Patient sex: F
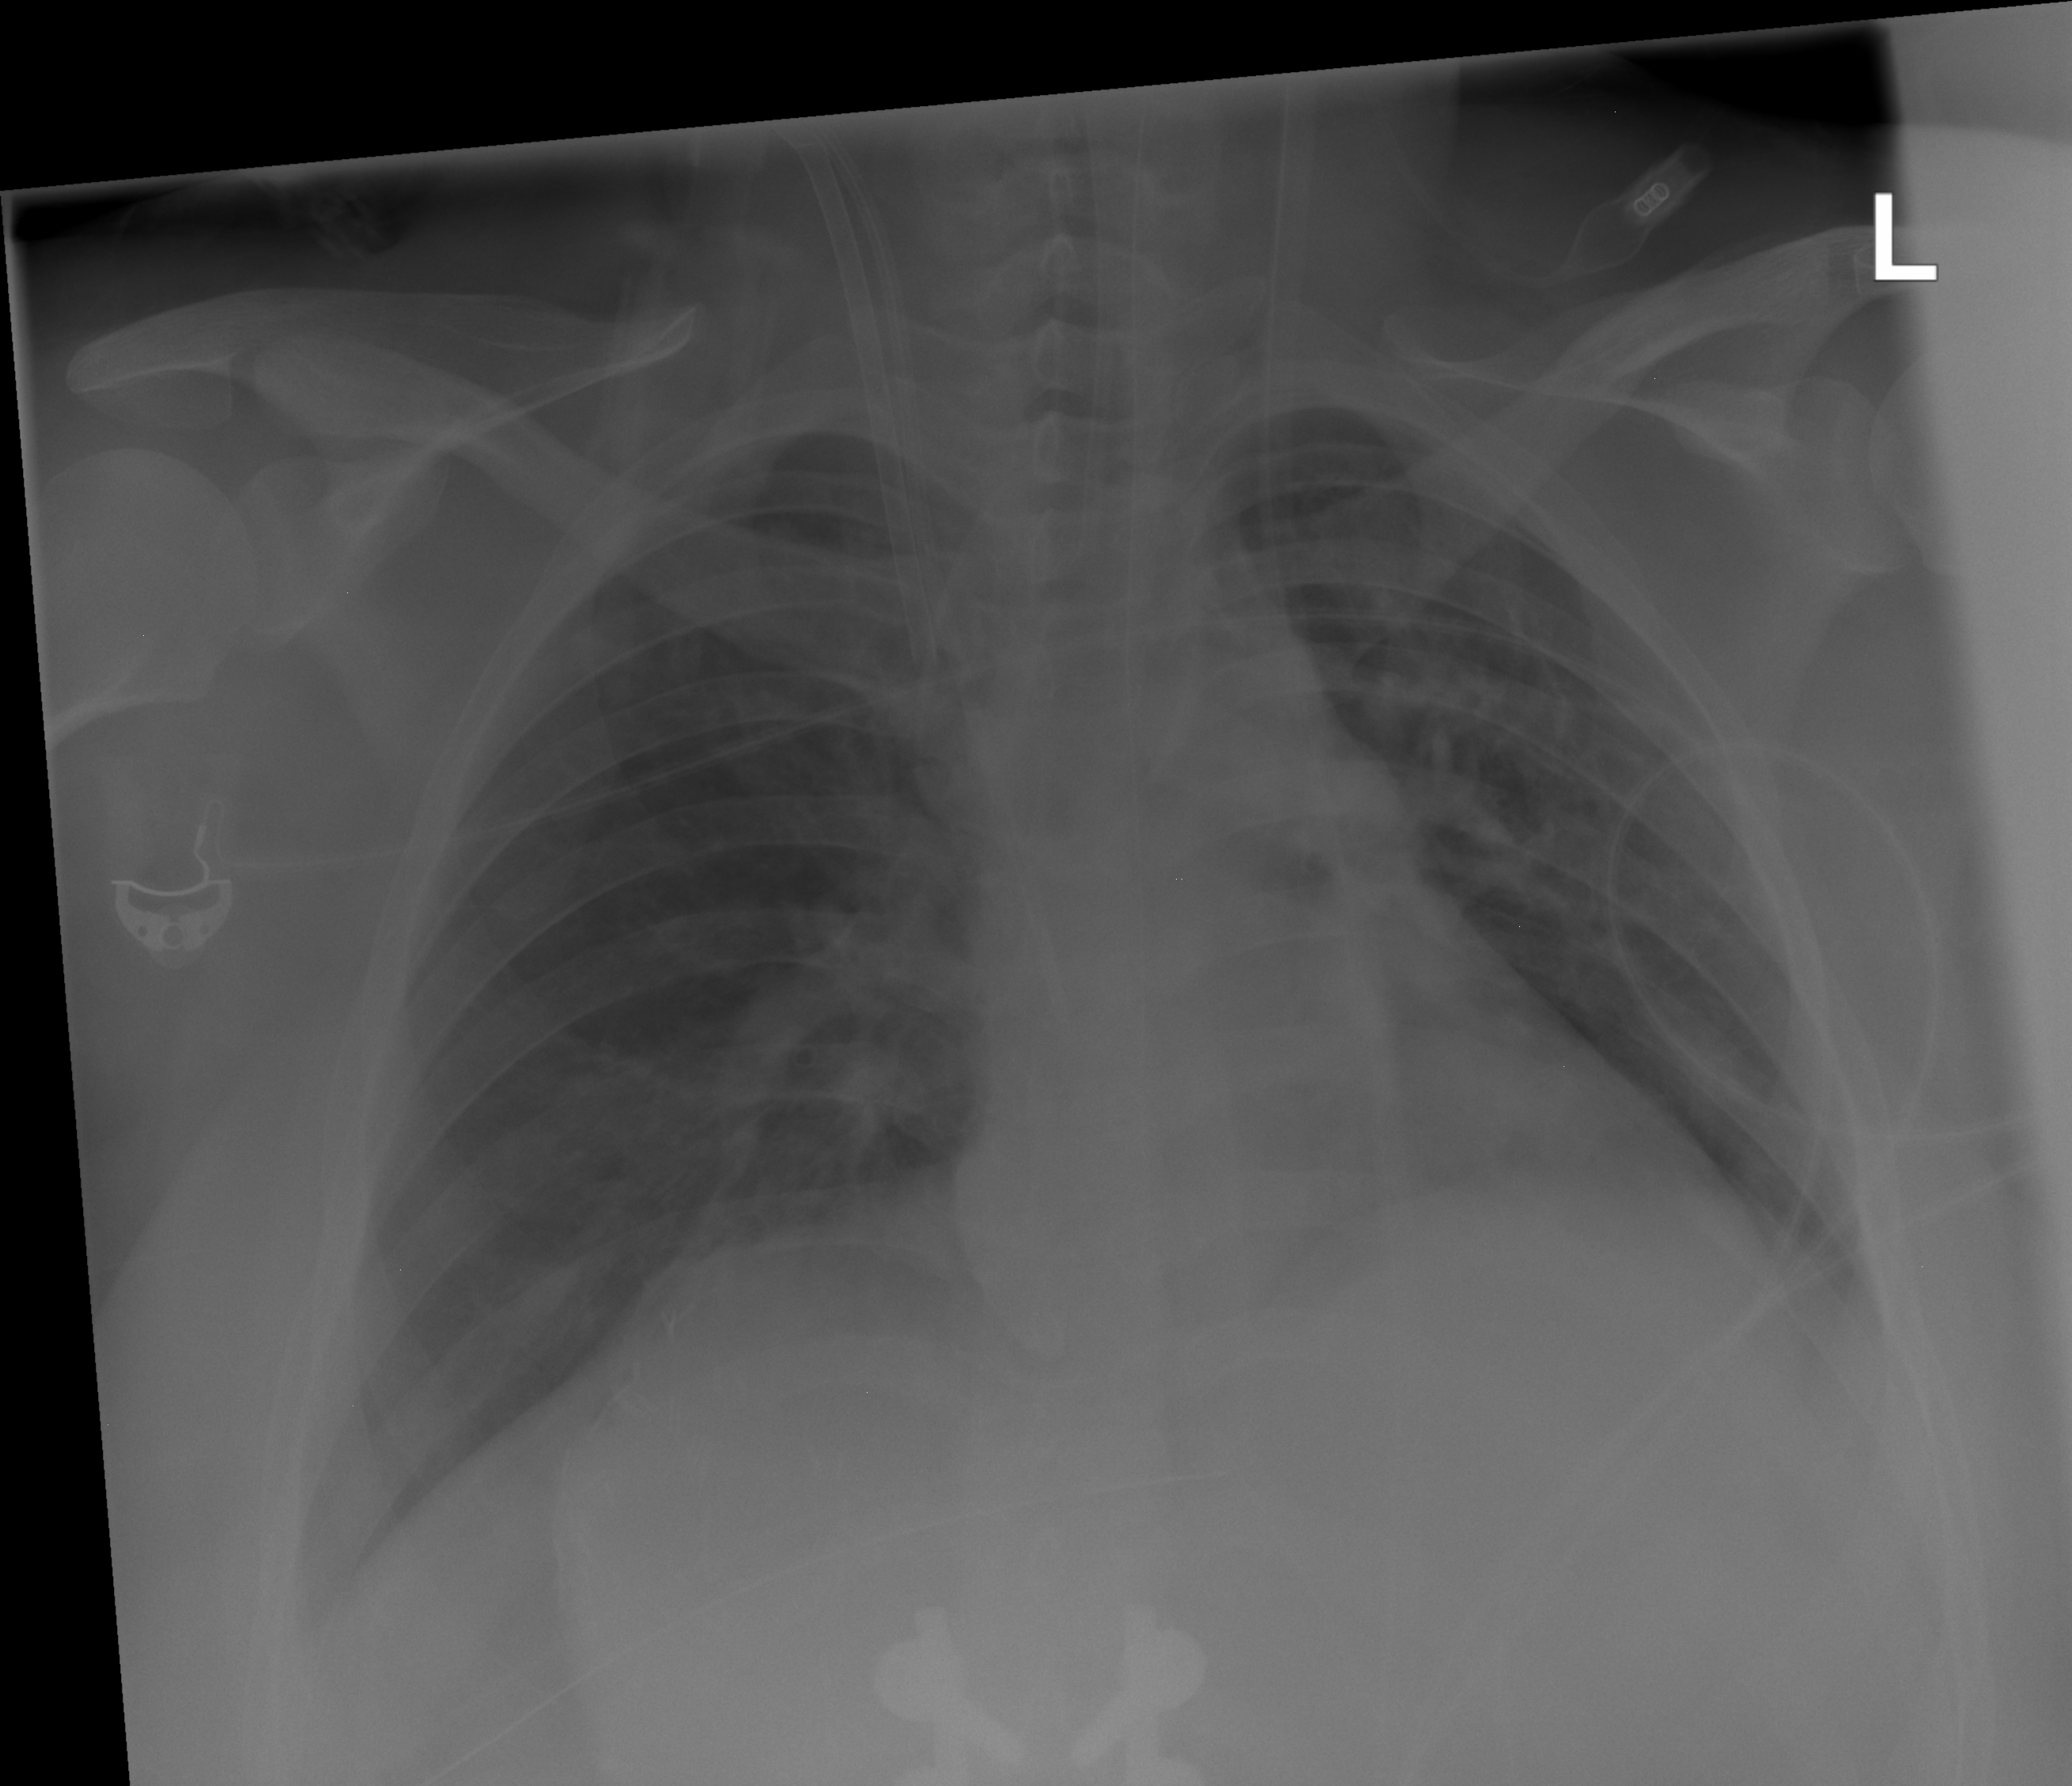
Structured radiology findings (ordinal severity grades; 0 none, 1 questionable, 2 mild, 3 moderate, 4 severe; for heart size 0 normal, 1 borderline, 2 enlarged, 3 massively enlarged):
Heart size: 0
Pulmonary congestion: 0
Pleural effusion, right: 0
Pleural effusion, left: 0
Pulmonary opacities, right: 0
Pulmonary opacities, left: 0
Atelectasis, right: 2
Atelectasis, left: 2